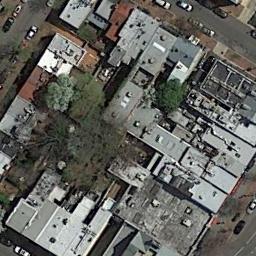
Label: dense_residential